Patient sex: M
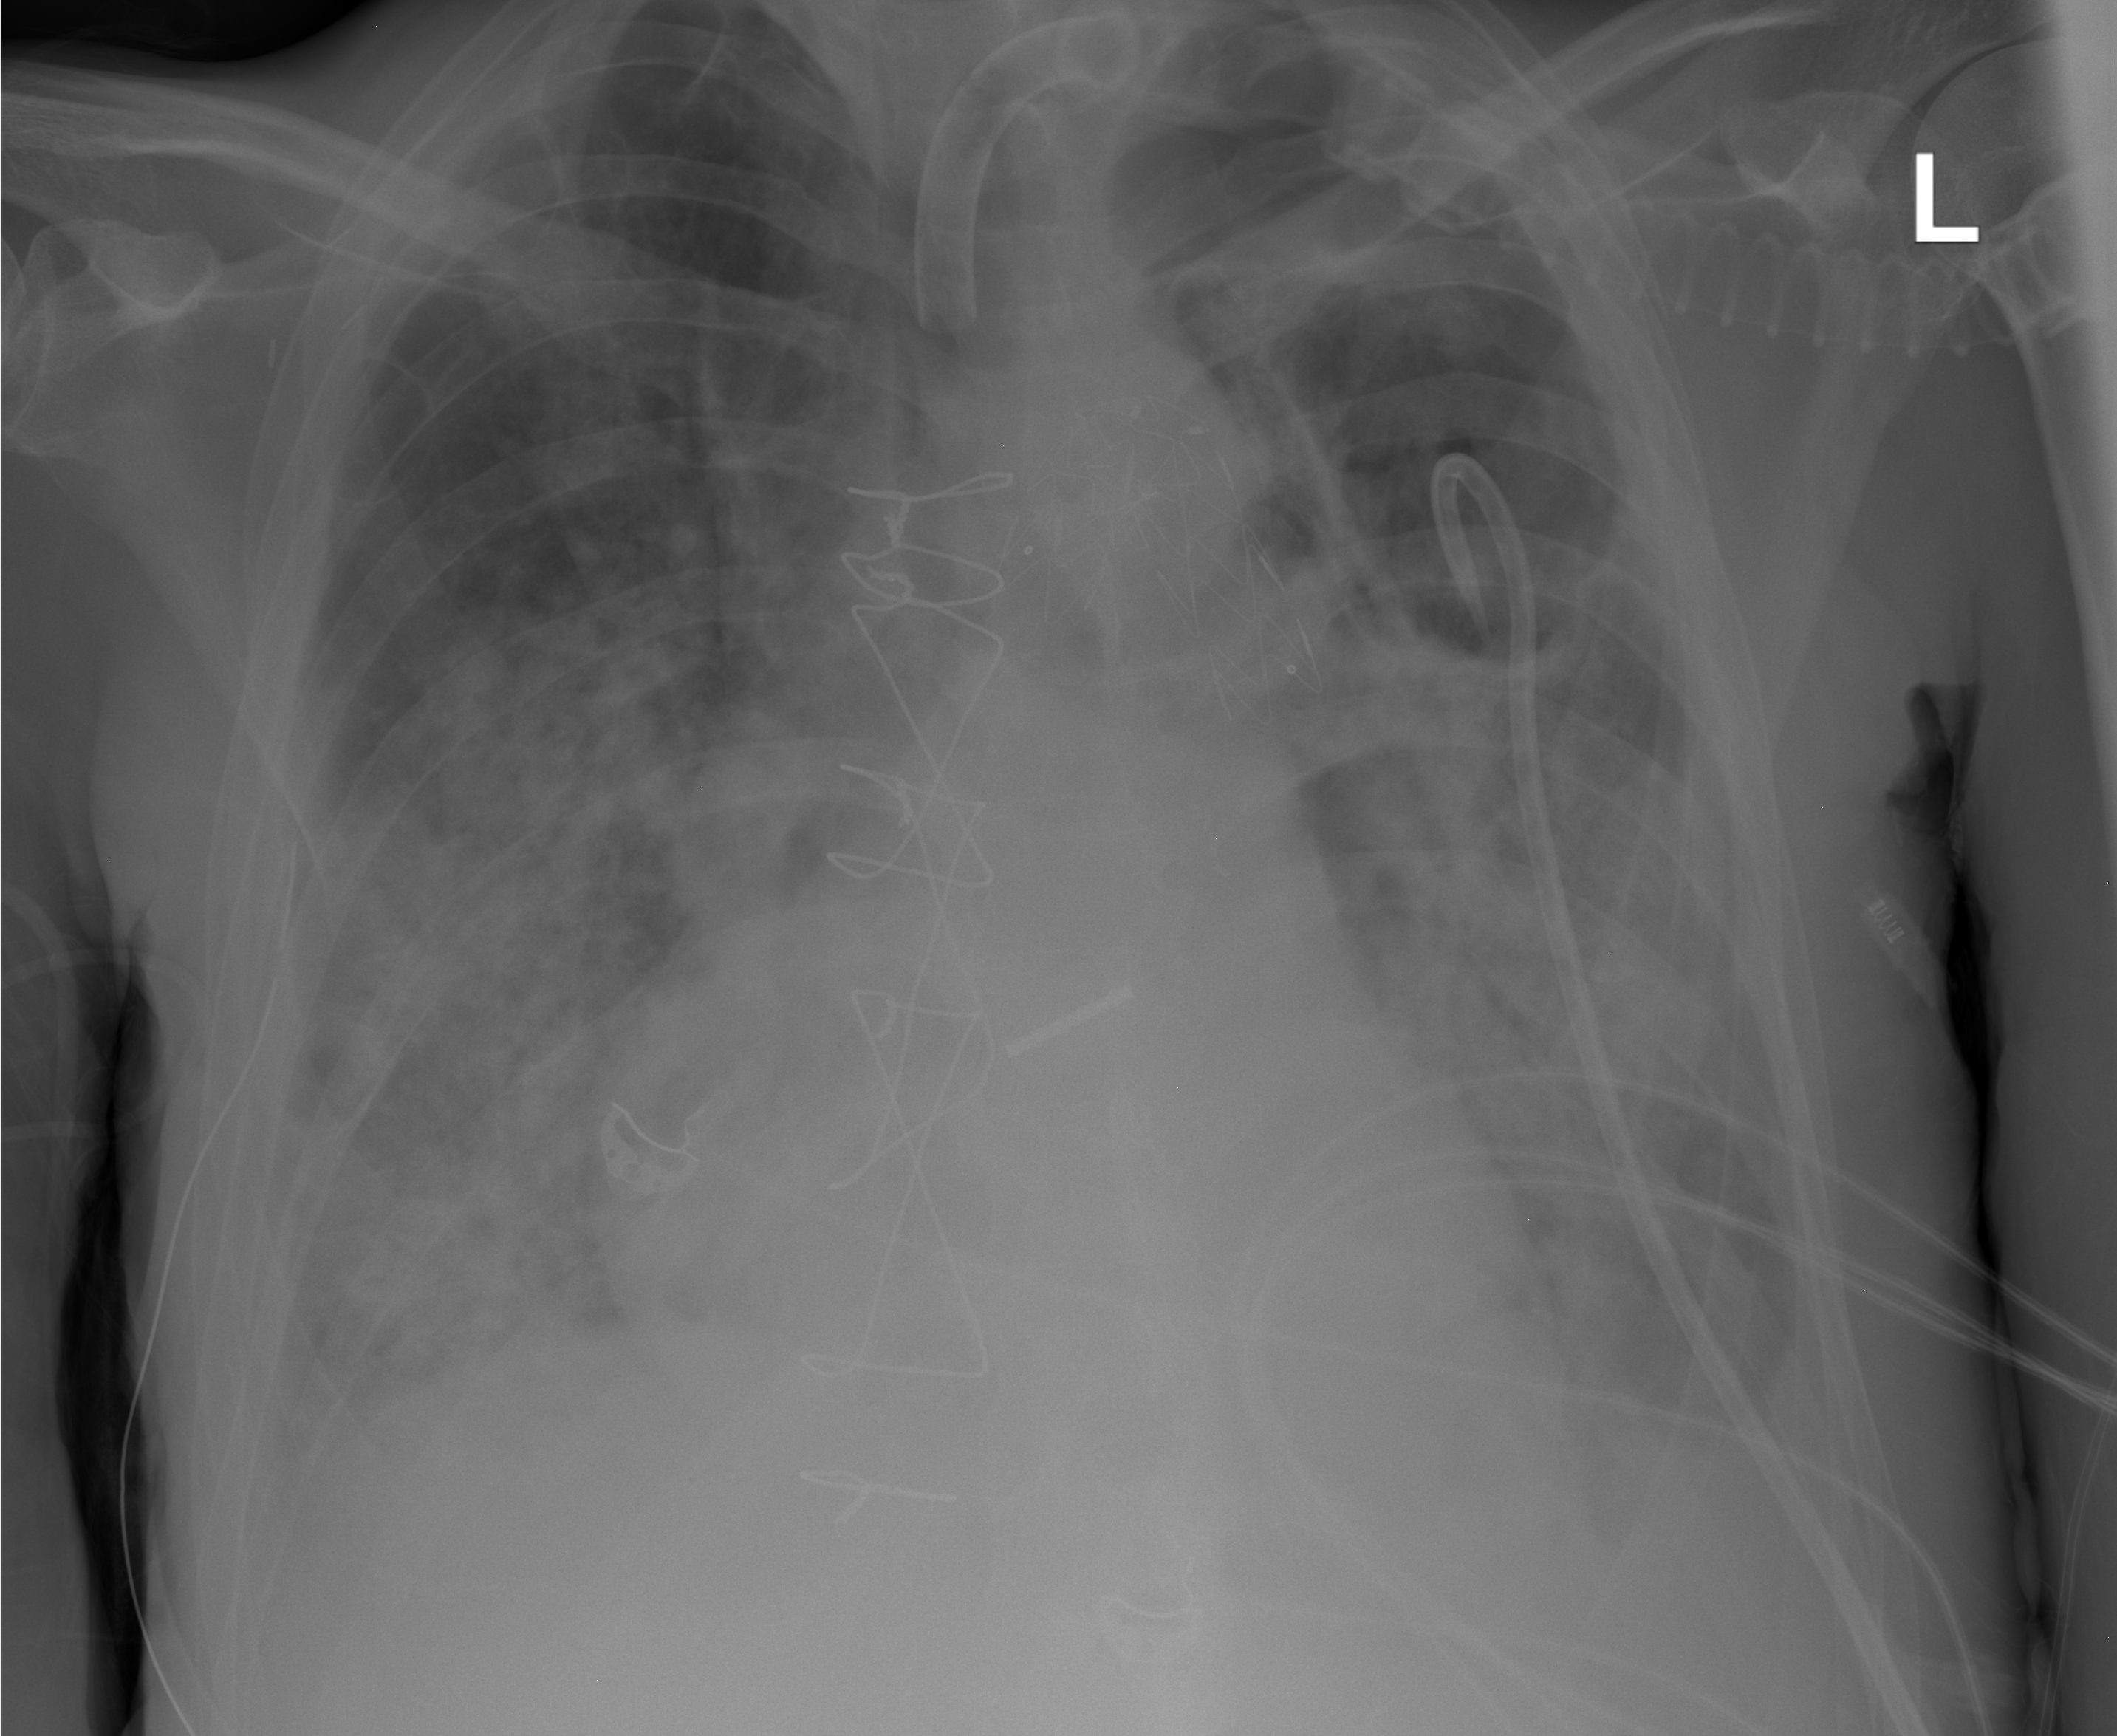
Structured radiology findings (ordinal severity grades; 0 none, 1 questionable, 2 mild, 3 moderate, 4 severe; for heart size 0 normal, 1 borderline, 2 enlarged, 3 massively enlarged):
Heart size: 2
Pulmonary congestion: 2
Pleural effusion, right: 2
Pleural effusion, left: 2
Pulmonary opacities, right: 3
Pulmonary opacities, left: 3
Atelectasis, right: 3
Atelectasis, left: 2